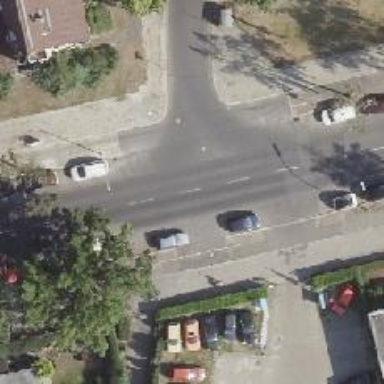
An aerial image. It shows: Secondary road with asphalt surface. There is separate sidewalk and cycle track.